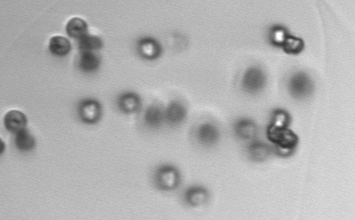
Label: Phaeocystis